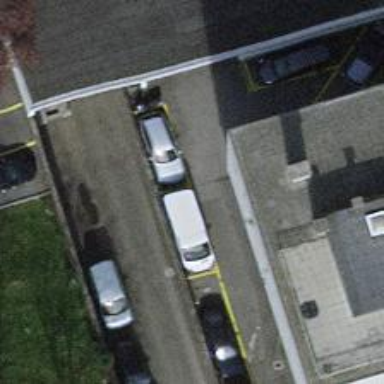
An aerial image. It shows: Road serving as parking aisle.